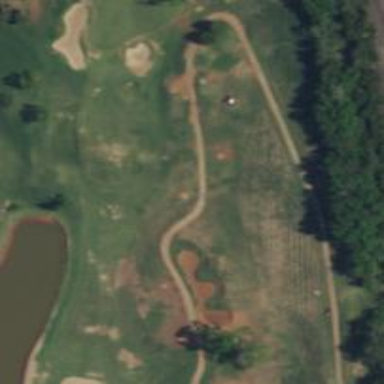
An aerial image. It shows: Service road used as golf cart path.